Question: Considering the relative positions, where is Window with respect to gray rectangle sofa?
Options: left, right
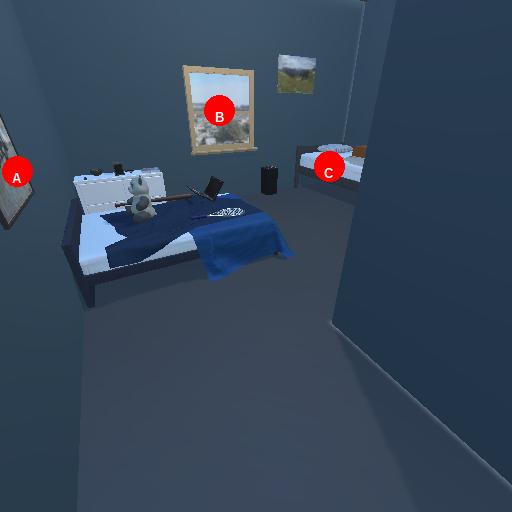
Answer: left